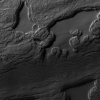
Atmospheric dust classification: not_dusty